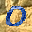
Label: 0